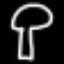
Label: mushroom